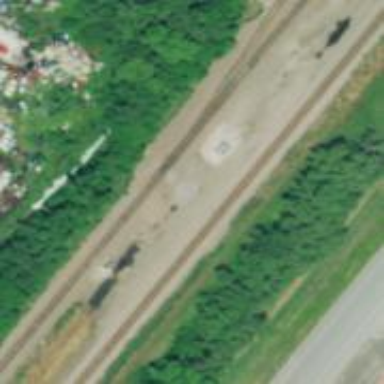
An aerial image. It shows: Railway junction.